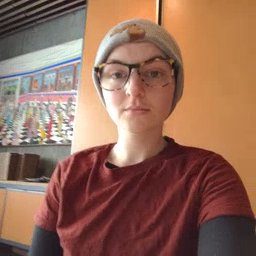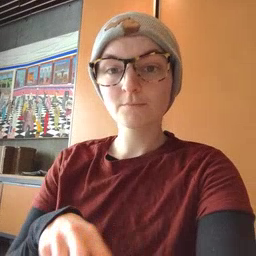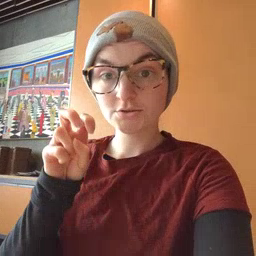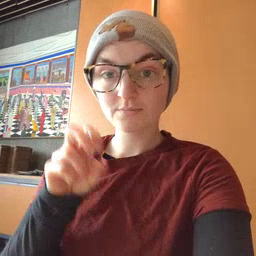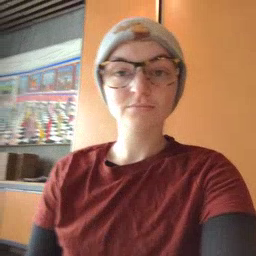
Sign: jump